Question: I have a sidebar containing 2 select elements & 1 input box in between both of them that looks like:

The biggest option on the 1st select element is '0.75x' & on the 2nd select element is 'WEBP'.
# constants.ts
'''
export const pixelRatios = [
{
id: "1",
label: "0.5x",
value: "0.5",
},
{
id: "2",
label: "0.75x",
value: "0.75",
},
{
id: "3",
label: "1x",
value: "1",
},
{
id: "4",
label: "1.5x",
value: "1.5",
},
{
id: "5",
label: "2x",
value: "2",
},
{
id: "6",
label: "3x",
value: "3",
},
{
id: "7",
label: "4x",
value: "4",
},
]
export const extensions = [
{
id: "1",
label: "PNG",
value: "png",
},
{
id: "2",
label: "JPEG",
value: "jpeg",
},
{
id: "3",
label: "WEBP",
value: "webp",
},
]
'''
# Select.tsx
'''
import * as React from "react"
import { Listbox, Transition } from "@headlessui/react"
import clsx from "clsx"
interface Option {
id: string
value: string
label: string
}
interface IProps {
className?: string
label?: string
selectedOption: Option
onChange: (selectedOption: Option) => void
options: Array<Option>
}
const Selector = () => (
<svg
className="w-5 h-5 text-indigo-600"
xmlns="http://www.w3.org/2000/svg"
viewBox="0 0 20 20"
fill="currentColor"
aria-hidden="true"
>
<path
fillRule="evenodd"
d="M10 3a1 1 0 01.707.293l3 3a1 1 0 01-1.414 1.414L10 5.414 7.707 7.707a1 1 0 01-1.414-1.414l3-3A1 1 0 0110 3zm-3.707 9.293a1 1 0 011.414 0L10 14.586l2.293-2.293a1 1 0 011.414 1.414l-3 3a1 1 0 01-1.414 0l-3-3a1 1 0 010-1.414z"
clipRule="evenodd"
/>
</svg>
)
export const Select = ({
className,
label,
options,
selectedOption,
onChange,
}: IProps) => {
return (
<Listbox
as="div"
className={className}
value={selectedOption}
onChange={(selectedOption: Option) => {
onChange(selectedOption)
}}
>
{({ open }) => (
<>
{label && (
<Listbox.Label className="mb-1 text-sm font-medium text-blue-gray-500">
{label}
</Listbox.Label>
)}
<div className="relative mt-1">
<Listbox.Button className="relative w-full py-2 pl-3 pr-10 text-left bg-white border border-gray-300 rounded-md shadow-sm cursor-default focus:outline-none focus:ring-1 focus:ring-indigo-500 focus:border-indigo-500 sm:text-sm">
<span className="block ml-1">{selectedOption.label}</span>
<span className="absolute inset-y-0 right-0 flex items-center pr-2 ml-3 pointer-events-none">
<Selector />
</span>
</Listbox.Button>
<div className="absolute bottom-0 z-10 w-full mt-1 bg-white rounded-md shadow-lg mb-11">
{/* bottom-0 will open the select menu up & mb-11 will put the dropup above the select option */}
<Transition
show={open}
leave="transition duration-100 ease-in"
leaveFrom="transform opacity-100"
leaveTo="transform opacity-0"
>
<Listbox.Options
static
className="py-1 overflow-auto text-base rounded-md max-h-56 ring-1 ring-black ring-opacity-5 focus:outline-none sm:text-sm"
>
{options.map((option) => {
return (
<Listbox.Option
as={React.Fragment}
key={option.id}
value={option}
>
{({ active, selected }) => {
return (
<li
className={clsx(
"relative py-2 pl-3 cursor-default select-none pr-9 text-sm",
{
"text-white bg-indigo-600": active,
"text-gray-900": !active,
},
)}
>
<div className="flex items-center">
<span
className={clsx("ml-3 block", {
"font-semibold": selected,
"font-normal": !selected,
})}
>
{option.label}
</span>
</div>
</li>
)
}}
</Listbox.Option>
)
})}
</Listbox.Options>
</Transition>
</div>
</div>
</>
)}
</Listbox>
)
}
'''
# App.tsx
'''
import * as React from "react"
import { Select } from "./Select"
import { pixelRatios, extensions } from "./constants"
export type Extension = "jpeg" | "png" | "webp"
export type PixelRatio = 0.5 | 0.75 | 1 | 1.5 | 2 | 3 | 4
export default function App() {
const [pixelRatio, setPixelRatio] = React.useState(pixelRatios[0])
const [extension, setExtension] = React.useState(extensions[0])
const [suffix, setSuffix] = React.useState("")
return (
<div className="w-full">
<h1 className="text-4xl text-center">Select (Max Content)</h1>
<div
id="sidebar"
className="fixed top-0 right-0 h-full px-3 py-4 overflow-y-auto shadow-md bg-pink-100"
style={{
minWidth: "300px",
}}
>
<div className="absolute bottom-10">
<label className="mt-1 text-sm font-medium text-blue-gray-500">
Export
</label>
<div className="flex items-center justify-between w-full space-x-2">
<Select
className="flex-1"
options={pixelRatios}
selectedOption={pixelRatio}
onChange={(selectedOption) => {
setPixelRatio(selectedOption)
}}
/>
<input
type="text"
name="suffix"
className="relative flex-1 w-16 px-2 py-2 mt-1 text-sm border border-gray-300 rounded-md focus:ring-indigo-500 focus:border-indigo-500"
placeholder="Suffix"
value={suffix}
onChange={(e: React.ChangeEvent<HTMLInputElement>) => {
const suffix = e.target.value as string
setSuffix(suffix)
}}
/>
<Select
className="flex-1"
options={extensions}
selectedOption={extension}
onChange={(selectedOption) => {
setExtension(selectedOption)
}}
/>
</div>
</div>
</div>
</div>
)
}
'''
When I select the biggest option from either of the sidebar, it moves the sidebar a bit. It also expands the select element a bit.
Check it out live on Codesandbox - <URL>
How do I make the select element take the width of the max content? And how do I stop the sidebar & select element from expanding?
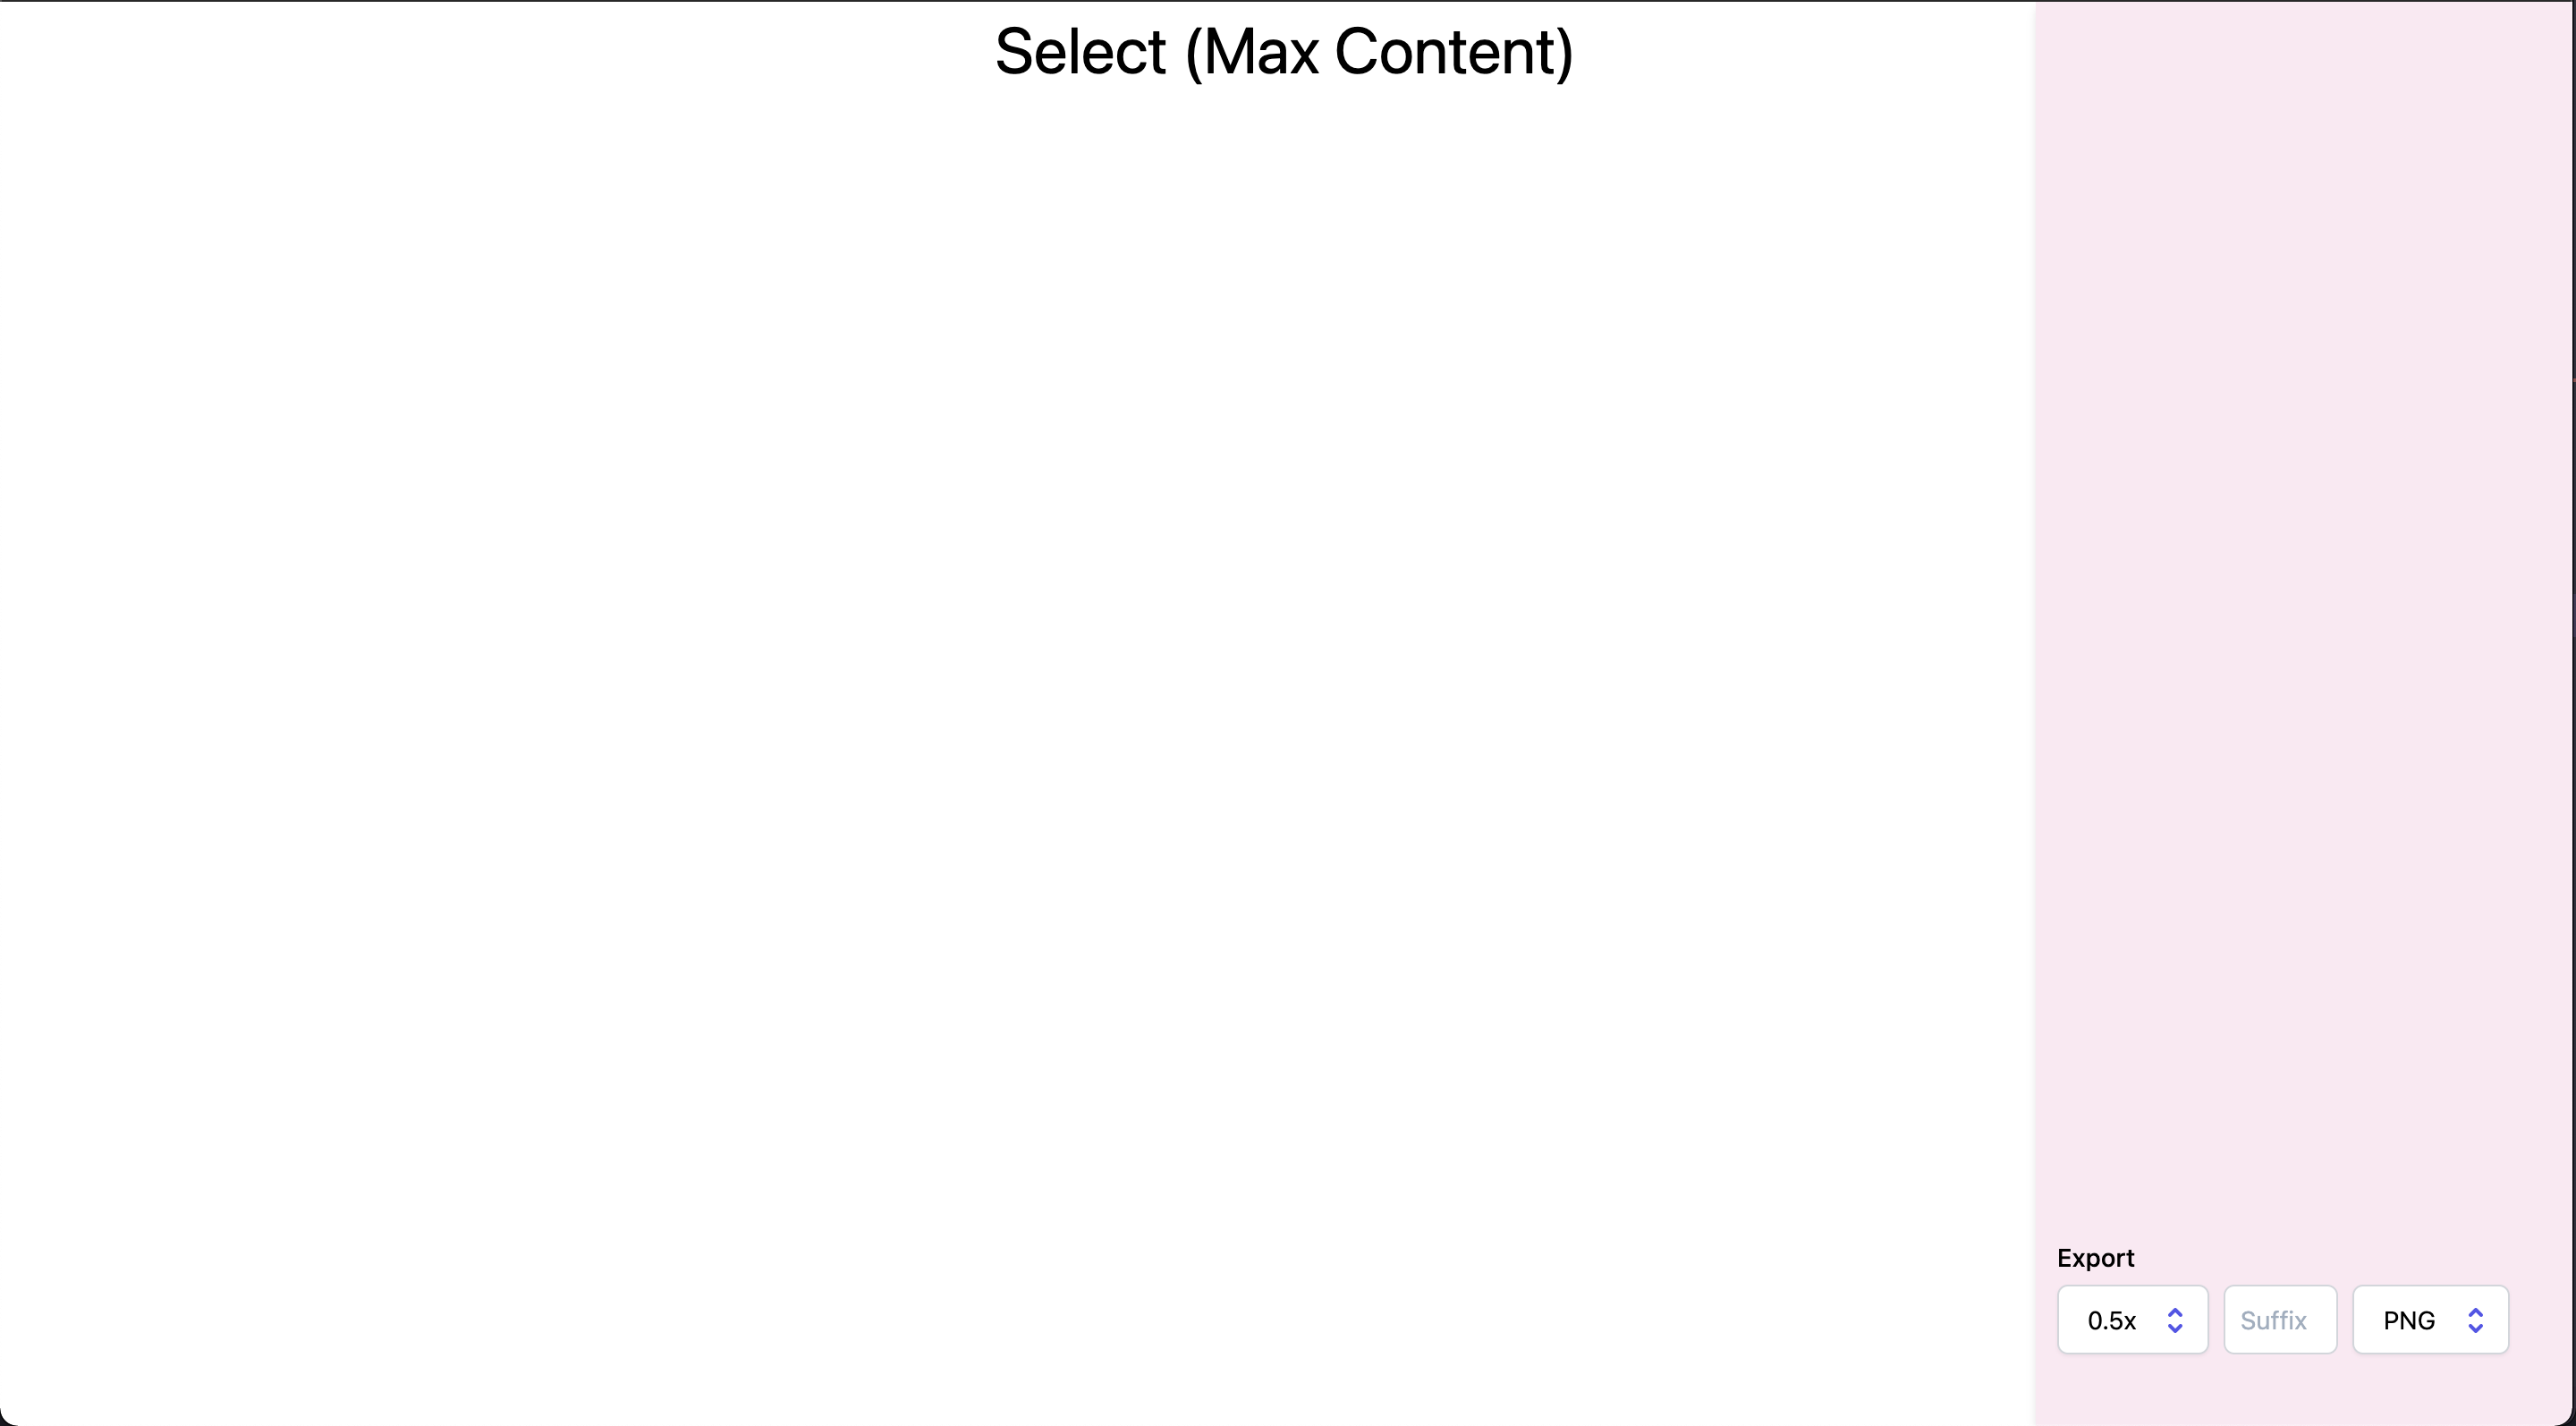
Answer: Add 'flex: 1' only to the item you want to fill all available space.
your export stuff (or footer) inside sidebar is using 'position: absolute' and because of padding you need to specify width of footer like this:
'''
width: calc(100% - 2 * padding)
'''
by this changes, i reached to <URL>.